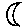
Label: moon